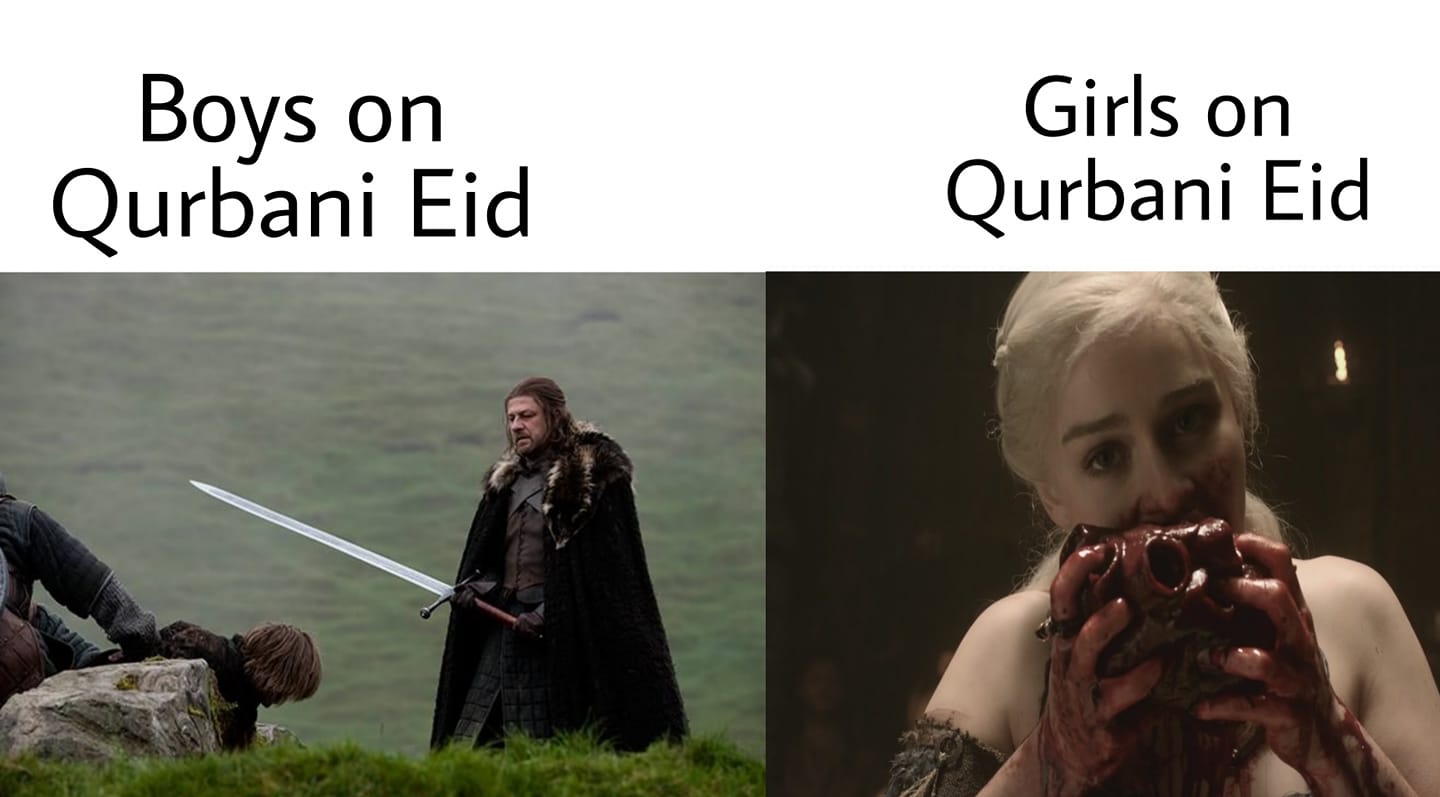
Caption: Boys on Qurbani Eid    Girls on Qurbani Eid
Label: non-hate